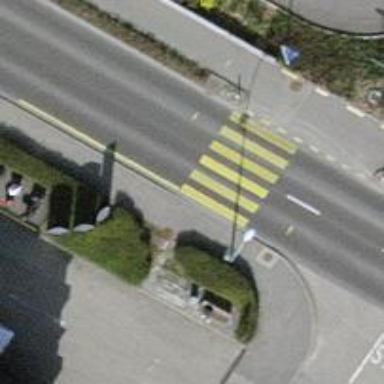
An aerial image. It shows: Asphalt footway with crossing. Both the footway and the cycleway have asphalt surface.